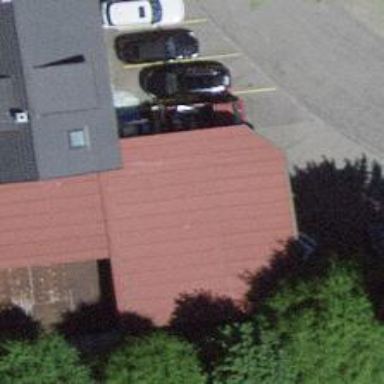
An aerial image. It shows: Car repair shop.